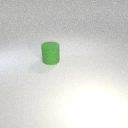
large green rubber cylinder